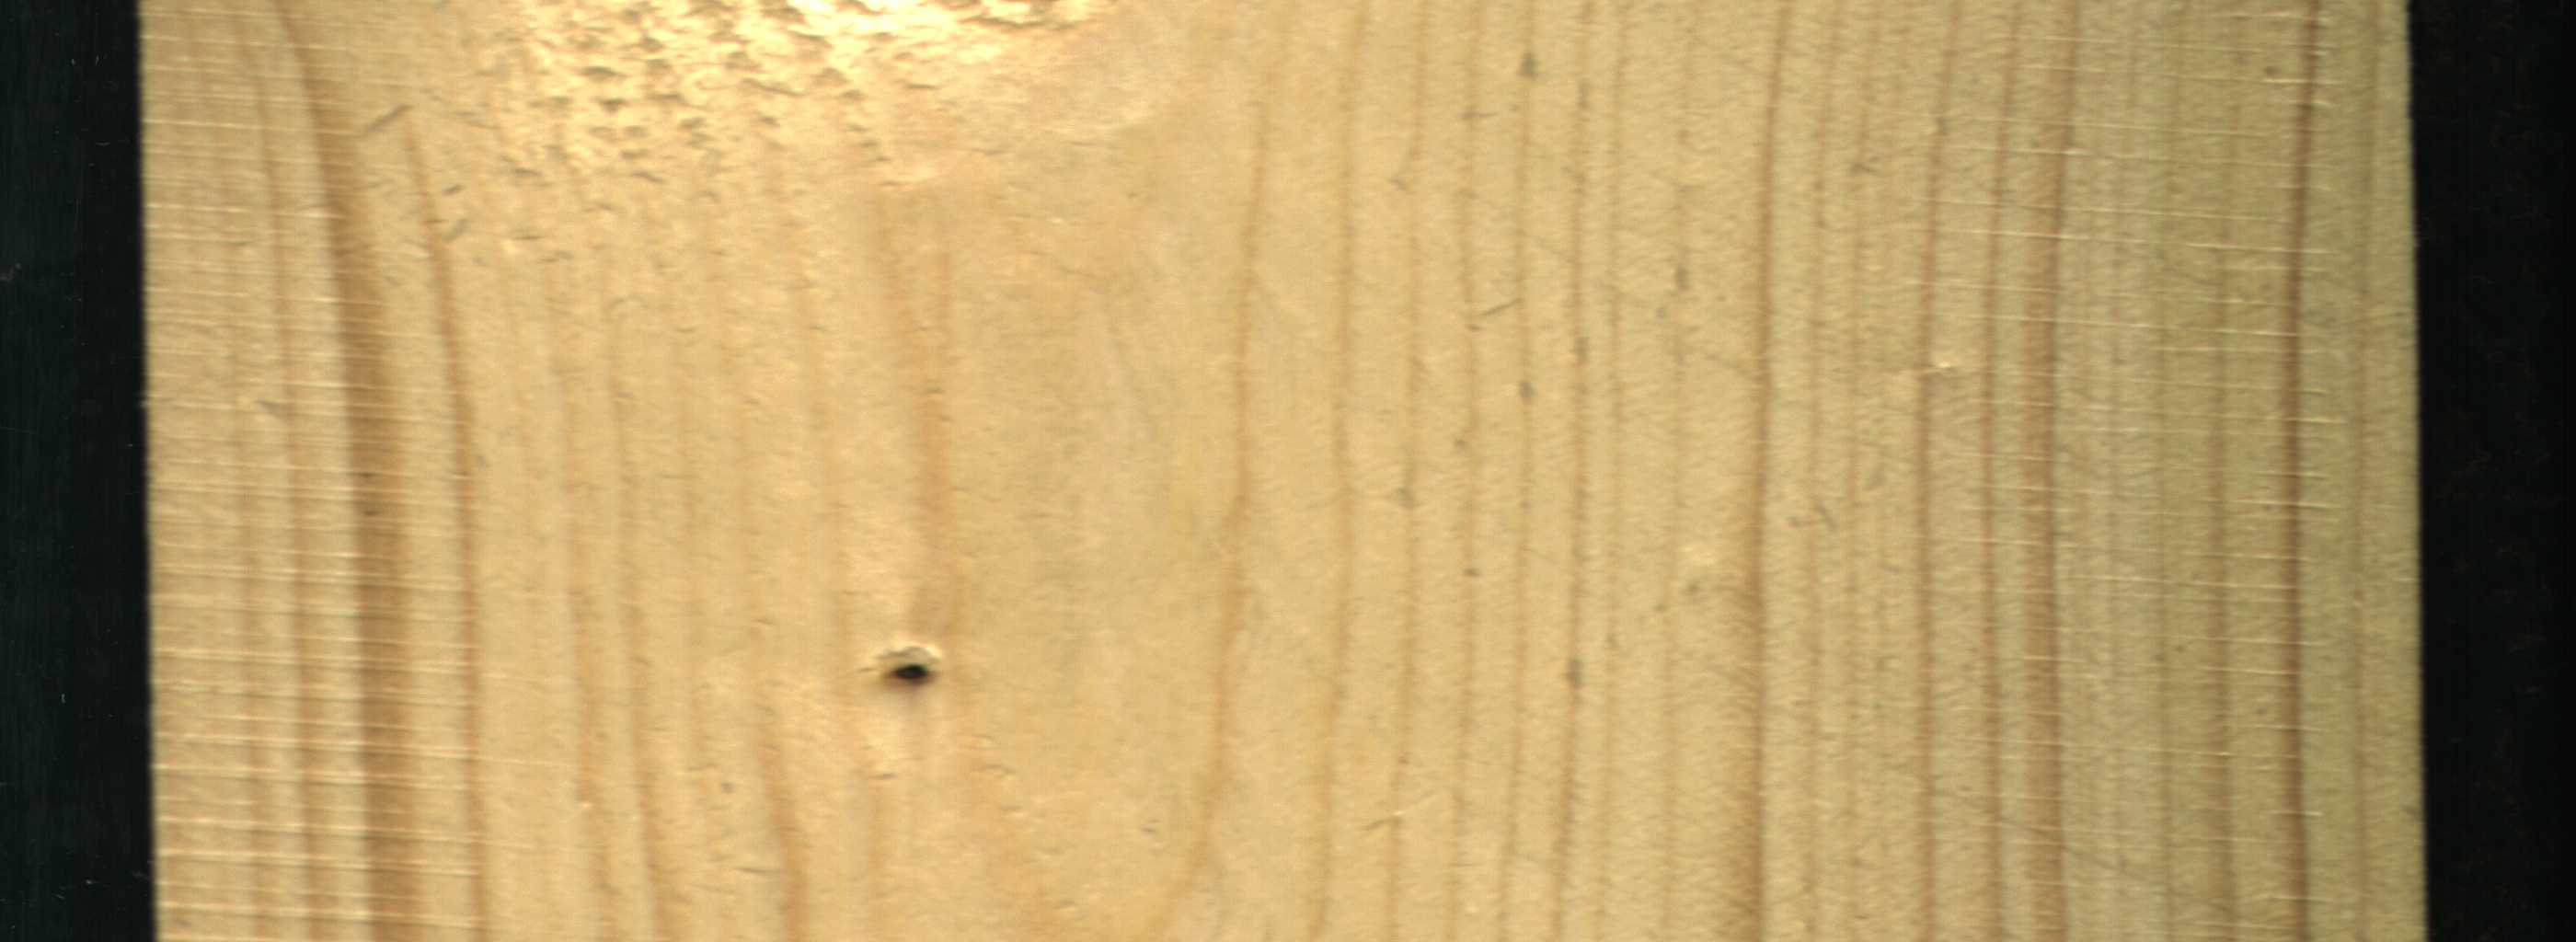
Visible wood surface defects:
Dead_Knot